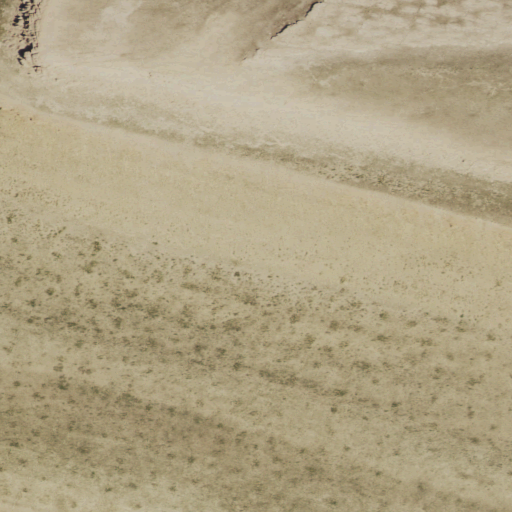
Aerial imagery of mountain in Wyoming named Bear Peak containing shrub and grassland